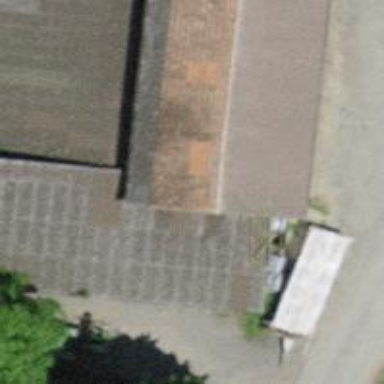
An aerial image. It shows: Shed.